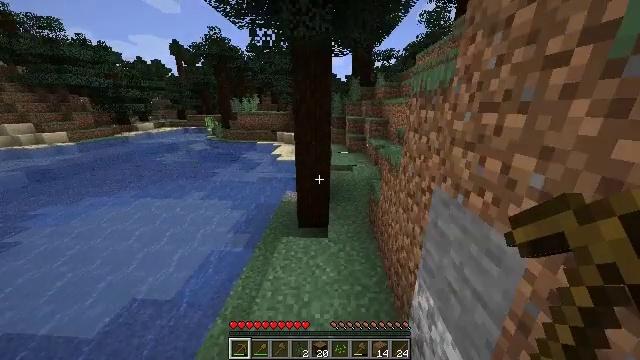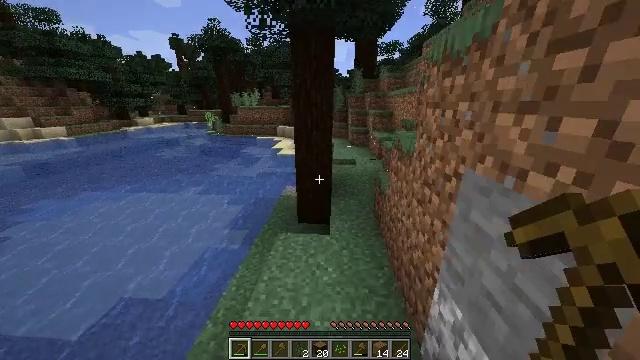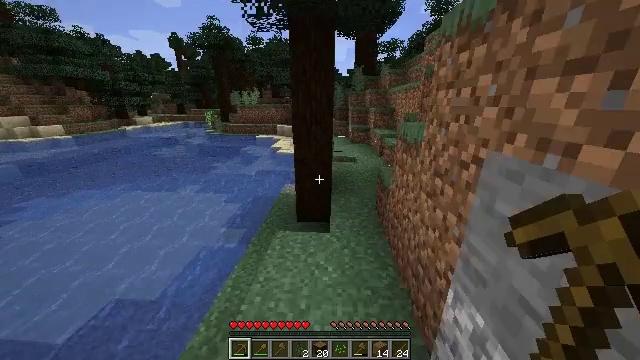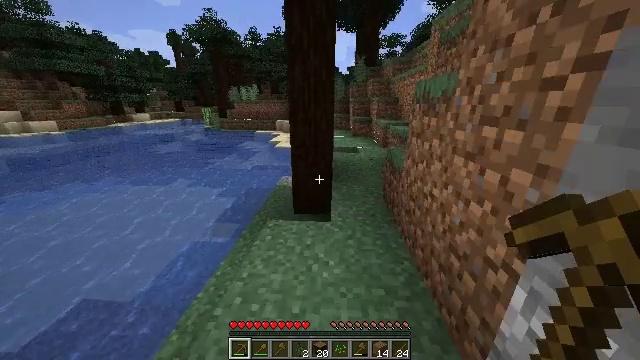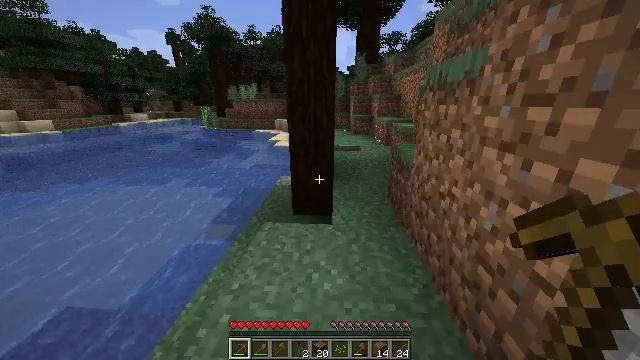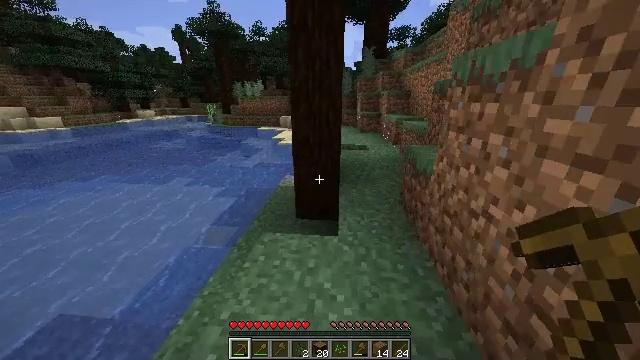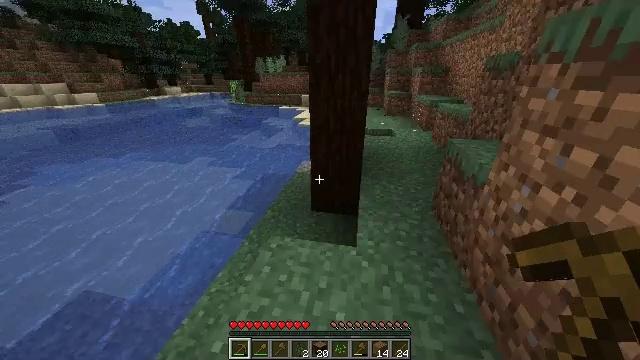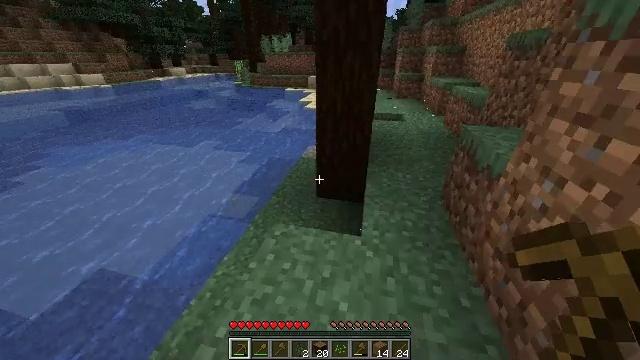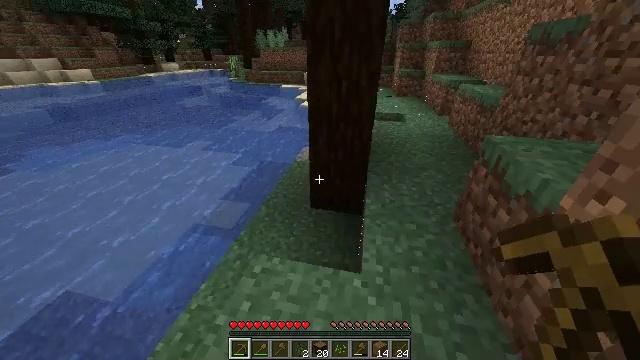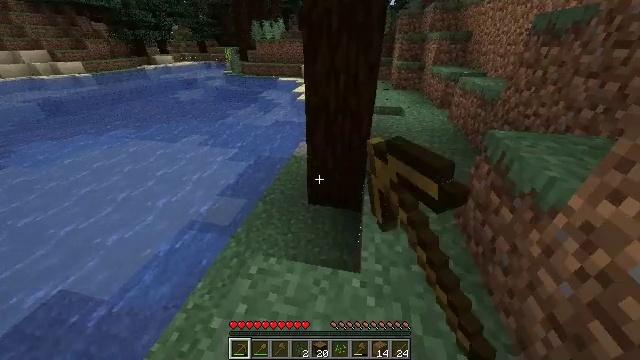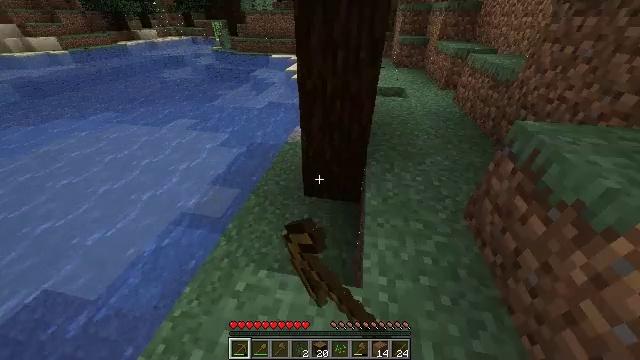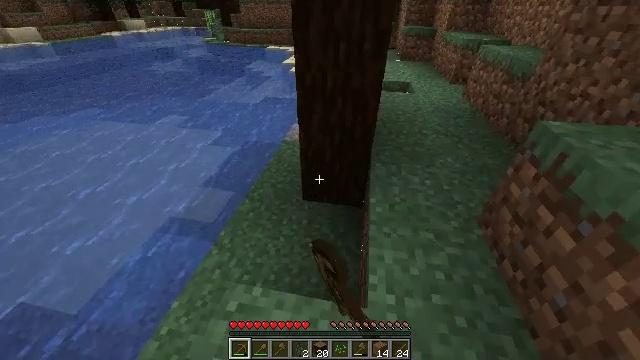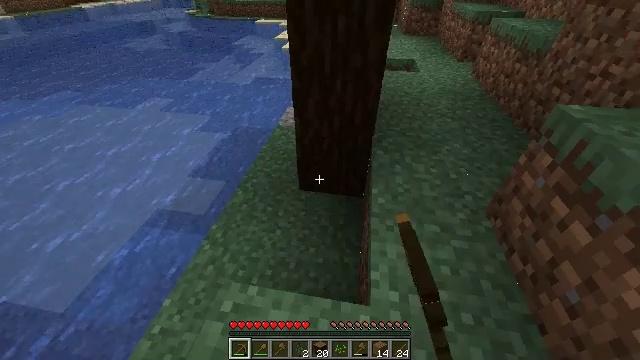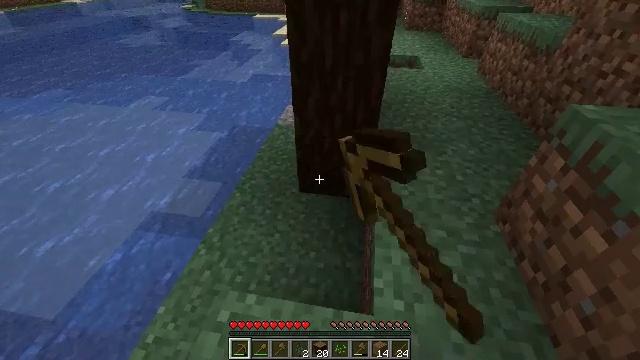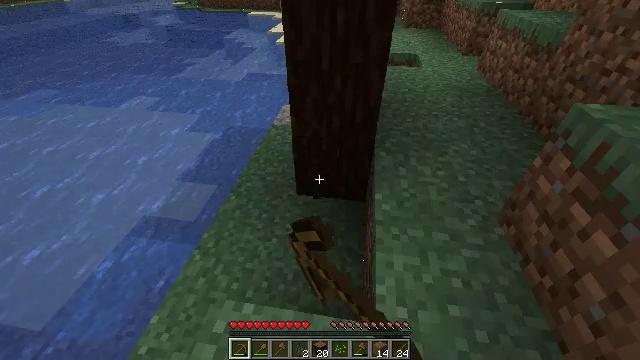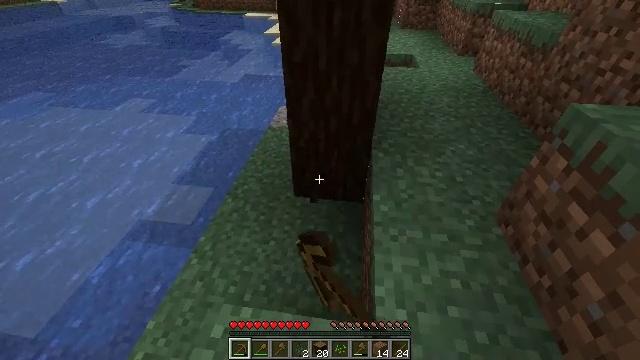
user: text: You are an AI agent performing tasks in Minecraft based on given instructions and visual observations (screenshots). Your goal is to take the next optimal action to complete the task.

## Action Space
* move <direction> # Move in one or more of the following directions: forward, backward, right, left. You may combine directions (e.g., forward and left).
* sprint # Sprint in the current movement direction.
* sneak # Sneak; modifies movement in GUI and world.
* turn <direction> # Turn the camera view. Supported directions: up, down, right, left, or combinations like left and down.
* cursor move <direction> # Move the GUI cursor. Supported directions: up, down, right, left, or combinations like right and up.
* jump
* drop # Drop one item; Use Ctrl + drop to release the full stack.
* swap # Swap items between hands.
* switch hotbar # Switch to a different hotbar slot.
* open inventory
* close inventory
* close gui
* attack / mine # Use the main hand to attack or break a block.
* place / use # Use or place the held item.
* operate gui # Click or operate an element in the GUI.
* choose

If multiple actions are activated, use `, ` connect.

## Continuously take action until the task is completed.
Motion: motion action
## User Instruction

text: Gather spruce log by chopping the tree.
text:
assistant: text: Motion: move forward, sprint
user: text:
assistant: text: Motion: move forward, sprint
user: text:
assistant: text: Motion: move forward, sprint
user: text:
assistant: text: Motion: move forward, sprint
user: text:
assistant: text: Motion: move forward, sprint, turn left
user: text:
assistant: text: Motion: move forward, sprint, turn left and down
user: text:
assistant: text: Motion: move forward, sprint, turn left and down
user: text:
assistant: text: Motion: move forward, sprint, turn down, attack / mine
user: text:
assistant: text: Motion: move forward, turn down, attack / mine
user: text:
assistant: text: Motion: turn right and down, attack / mine
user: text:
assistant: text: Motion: attack / mine
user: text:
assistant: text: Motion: turn down, attack / mine
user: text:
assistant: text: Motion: attack / mine
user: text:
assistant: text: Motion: attack / mine
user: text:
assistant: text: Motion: attack / mine
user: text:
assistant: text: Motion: attack / mine
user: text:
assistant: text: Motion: attack / mine
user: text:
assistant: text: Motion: attack / mine
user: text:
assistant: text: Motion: attack / mine
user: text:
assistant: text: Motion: attack / mine
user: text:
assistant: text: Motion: attack / mine
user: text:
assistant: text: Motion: attack / mine
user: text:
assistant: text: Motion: attack / mine
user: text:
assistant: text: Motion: attack / mine
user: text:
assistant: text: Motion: attack / mine
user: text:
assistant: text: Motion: attack / mine
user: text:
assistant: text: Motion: attack / mine
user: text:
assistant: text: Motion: attack / mine
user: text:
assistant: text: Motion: attack / mine
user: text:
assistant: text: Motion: attack / mine